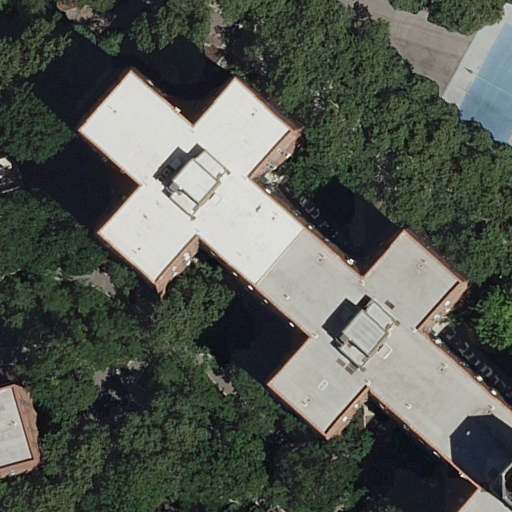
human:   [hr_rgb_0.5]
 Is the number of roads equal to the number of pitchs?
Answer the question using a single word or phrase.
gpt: yes

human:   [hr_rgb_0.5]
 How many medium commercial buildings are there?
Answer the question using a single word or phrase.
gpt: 0

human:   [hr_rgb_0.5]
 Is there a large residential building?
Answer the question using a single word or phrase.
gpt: no

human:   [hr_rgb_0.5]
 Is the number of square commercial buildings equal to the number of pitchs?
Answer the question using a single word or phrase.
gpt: no

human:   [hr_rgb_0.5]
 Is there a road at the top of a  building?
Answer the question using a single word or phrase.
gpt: yes

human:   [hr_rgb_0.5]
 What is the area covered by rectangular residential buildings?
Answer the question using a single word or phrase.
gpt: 227m2

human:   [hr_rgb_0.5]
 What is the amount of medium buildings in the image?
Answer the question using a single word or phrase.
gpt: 1

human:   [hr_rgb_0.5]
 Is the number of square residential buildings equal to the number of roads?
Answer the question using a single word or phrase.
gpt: no

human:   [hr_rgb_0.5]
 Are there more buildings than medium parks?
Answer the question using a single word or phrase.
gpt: yes

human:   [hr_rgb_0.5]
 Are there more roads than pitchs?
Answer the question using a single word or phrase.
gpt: no

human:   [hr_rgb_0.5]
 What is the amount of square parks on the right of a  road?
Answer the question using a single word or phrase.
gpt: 0

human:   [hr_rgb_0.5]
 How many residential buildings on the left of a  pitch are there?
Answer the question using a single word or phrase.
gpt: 1

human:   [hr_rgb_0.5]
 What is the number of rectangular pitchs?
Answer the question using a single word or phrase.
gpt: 2

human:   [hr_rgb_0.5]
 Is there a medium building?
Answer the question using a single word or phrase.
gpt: yes

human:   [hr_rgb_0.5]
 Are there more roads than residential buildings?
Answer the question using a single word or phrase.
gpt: no

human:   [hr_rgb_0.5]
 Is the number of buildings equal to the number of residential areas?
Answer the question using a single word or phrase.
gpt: no

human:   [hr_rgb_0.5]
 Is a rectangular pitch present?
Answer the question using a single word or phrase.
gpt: yes

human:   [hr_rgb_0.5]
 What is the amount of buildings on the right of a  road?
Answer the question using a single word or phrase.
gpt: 1

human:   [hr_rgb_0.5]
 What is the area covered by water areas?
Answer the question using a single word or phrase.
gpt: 0m2

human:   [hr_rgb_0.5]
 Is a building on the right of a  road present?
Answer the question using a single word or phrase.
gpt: yes

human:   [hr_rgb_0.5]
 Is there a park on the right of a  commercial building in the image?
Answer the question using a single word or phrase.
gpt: no

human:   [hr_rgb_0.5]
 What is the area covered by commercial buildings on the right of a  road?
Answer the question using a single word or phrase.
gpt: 0m2

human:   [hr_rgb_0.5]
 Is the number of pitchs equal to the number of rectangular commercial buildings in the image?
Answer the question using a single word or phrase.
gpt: no

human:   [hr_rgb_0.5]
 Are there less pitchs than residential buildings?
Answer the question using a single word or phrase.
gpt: no

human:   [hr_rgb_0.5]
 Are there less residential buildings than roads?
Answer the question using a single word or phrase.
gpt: no

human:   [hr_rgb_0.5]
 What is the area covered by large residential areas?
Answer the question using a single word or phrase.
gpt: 10614m2

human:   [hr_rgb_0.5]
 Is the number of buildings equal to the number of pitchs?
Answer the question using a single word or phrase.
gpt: yes

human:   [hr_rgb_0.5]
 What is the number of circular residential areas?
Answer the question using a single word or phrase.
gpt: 0

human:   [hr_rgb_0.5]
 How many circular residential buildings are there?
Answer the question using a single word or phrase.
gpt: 0

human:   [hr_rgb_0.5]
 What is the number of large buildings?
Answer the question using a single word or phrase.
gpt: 0

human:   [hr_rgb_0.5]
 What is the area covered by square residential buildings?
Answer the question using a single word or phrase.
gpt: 0m2

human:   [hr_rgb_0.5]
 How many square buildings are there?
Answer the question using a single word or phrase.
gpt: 0

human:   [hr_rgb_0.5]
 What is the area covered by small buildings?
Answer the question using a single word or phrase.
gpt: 77m2

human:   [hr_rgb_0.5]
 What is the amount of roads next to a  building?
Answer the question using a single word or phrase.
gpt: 2

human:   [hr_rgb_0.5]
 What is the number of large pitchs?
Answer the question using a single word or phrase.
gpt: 0

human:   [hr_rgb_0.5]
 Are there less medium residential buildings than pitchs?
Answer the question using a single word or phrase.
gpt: yes